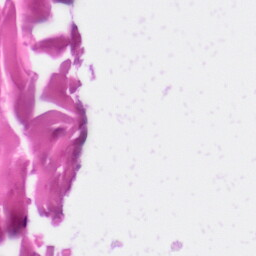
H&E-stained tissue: Skin